八年级 · 解析几何
已知反比例函数 $y=\frac{m-1}{x}$ 的图象如图所示, 则实数 $m$ 的取值范围是 \$ \qquad \$ .

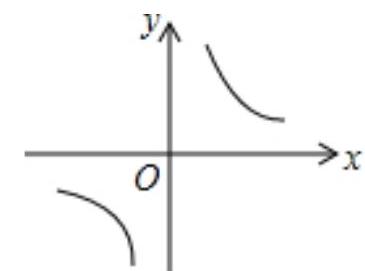
答案: $m>1$
解析: $\because$ 由图可知反比例函数的图象在第一、三象限,

$\therefore m-1>0$,

即 $m>1$.
故答案为 $m>1$.